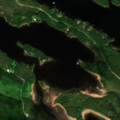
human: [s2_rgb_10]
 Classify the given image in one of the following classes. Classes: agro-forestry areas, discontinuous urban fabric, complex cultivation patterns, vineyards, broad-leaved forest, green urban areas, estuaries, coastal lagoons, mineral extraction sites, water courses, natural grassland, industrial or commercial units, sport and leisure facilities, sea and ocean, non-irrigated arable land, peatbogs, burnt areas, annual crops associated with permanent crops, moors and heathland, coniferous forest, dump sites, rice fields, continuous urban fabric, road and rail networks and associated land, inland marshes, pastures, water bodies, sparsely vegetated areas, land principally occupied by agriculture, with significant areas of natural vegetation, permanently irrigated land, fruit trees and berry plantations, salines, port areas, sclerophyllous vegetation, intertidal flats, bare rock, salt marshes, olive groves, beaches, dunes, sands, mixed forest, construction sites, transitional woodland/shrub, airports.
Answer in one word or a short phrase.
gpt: coniferous forest, mixed forest, water bodies